Question: I have a problem with displaying the correct plot. I used some code from RealTimePlot (<URL>. I do not know why the plot is reversed. There is a photo showing the problem.
'''
- (void)viewDidLoad
{
[super viewDidLoad];
[self generateDataSamples];
CPTGraphHostingView *hostingView = [[[CPTGraphHostingView alloc] initWithFrame:self.view.bounds] autorelease];
[self.view addSubview:hostingView];
graph = [[CPTXYGraph alloc] initWithFrame:self.view.bounds];
hostingView.hostedGraph = graph;
CPTTheme *theme = [CPTTheme themeNamed:kCPTSlateTheme];
[graph applyTheme:theme];
graph.plotAreaFrame.paddingTop = 15;
graph.plotAreaFrame.paddingRight = 40;
graph.plotAreaFrame.paddingBottom = 15;
graph.plotAreaFrame.paddingLeft = 55;
// Grid line styles
CPTMutableLineStyle *majorGridLineStyle = [CPTMutableLineStyle lineStyle];
majorGridLineStyle.lineWidth = 0.75;
majorGridLineStyle.lineColor = [[CPTColor colorWithGenericGray:0.2] colorWithAlphaComponent:0.75];
CPTMutableLineStyle *minorGridLineStyle = [CPTMutableLineStyle lineStyle];
minorGridLineStyle.lineWidth = 0.25;
minorGridLineStyle.lineColor = [[CPTColor whiteColor] colorWithAlphaComponent:0.1];
// Axes
// X axis
CPTXYAxisSet *axisSet = (CPTXYAxisSet *)graph.axisSet;
CPTXYAxis *x = axisSet.xAxis;
x.labelingPolicy = CPTAxisLabelingPolicyAutomatic;
x.orthogonalCoordinateDecimal = CPTDecimalFromUnsignedInteger(0);
x.majorGridLineStyle = majorGridLineStyle;
x.minorGridLineStyle = minorGridLineStyle;
x.minorTicksPerInterval = 9;
x.title = @"X Axis";
x.titleOffset = 35.0;
NSNumberFormatter *labelFormatter = [[NSNumberFormatter alloc] init];
labelFormatter.numberStyle = NSNumberFormatterNoStyle;
x.labelFormatter = labelFormatter;
[labelFormatter release];
// Y axis
CPTXYAxis *y = axisSet.yAxis;
y.labelingPolicy = CPTAxisLabelingPolicyAutomatic;
y.orthogonalCoordinateDecimal = CPTDecimalFromUnsignedInteger(0);
y.majorGridLineStyle = majorGridLineStyle;
y.minorGridLineStyle = minorGridLineStyle;
y.minorTicksPerInterval = 3;
y.labelOffset = 5.0;
y.title = @"Y Axis";
y.titleOffset = 30.0;
y.axisConstraints = [CPTConstraints constraintWithLowerOffset:0.0];
// Rotate the labels by 45 degrees, just to show it can be done.
//x.labelRotation = M_PI * 0.25;
// Create the plot
CPTScatterPlot *dataSourceLinePlot = [[[CPTScatterPlot alloc] init] autorelease];
dataSourceLinePlot.identifier = kPlotIdentifier;
dataSourceLinePlot.cachePrecision = CPTPlotCachePrecisionDouble;
CPTMutableLineStyle *lineStyle = [[dataSourceLinePlot.dataLineStyle mutableCopy] autorelease];
lineStyle.lineWidth = 3.0;
lineStyle.lineColor = [CPTColor greenColor];
dataSourceLinePlot.dataLineStyle = lineStyle;
dataSourceLinePlot.dataSource = self;
[graph addPlot:dataSourceLinePlot];
// Plot space
CPTXYPlotSpace *plotSpace = (CPTXYPlotSpace *)graph.defaultPlotSpace;
plotSpace.xRange = [CPTPlotRange plotRangeWithLocation:CPTDecimalFromUnsignedInteger(0) length:CPTDecimalFromUnsignedInteger(kMaxDataPoints - 1)];
plotSpace.yRange = [CPTPlotRange plotRangeWithLocation:CPTDecimalFromUnsignedInteger(0) length:CPTDecimalFromUnsignedInteger(250)];
}
'''

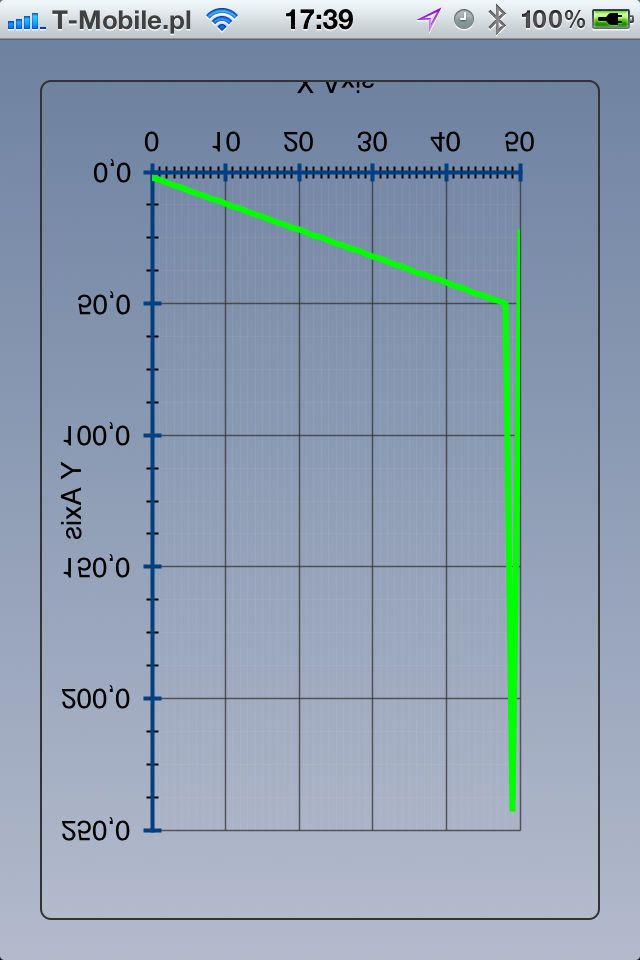
Answer: The iOS 'CPTGraphHostingView' applies a flip transform to the hosted graph so Core Plot can share drawing code between iOS and the Mac. Make sure the hosting view and all of its superviews are using their default transforms.